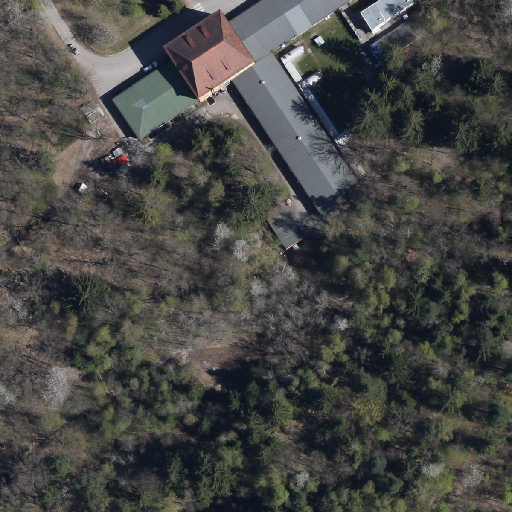
Referring expression: building along the road